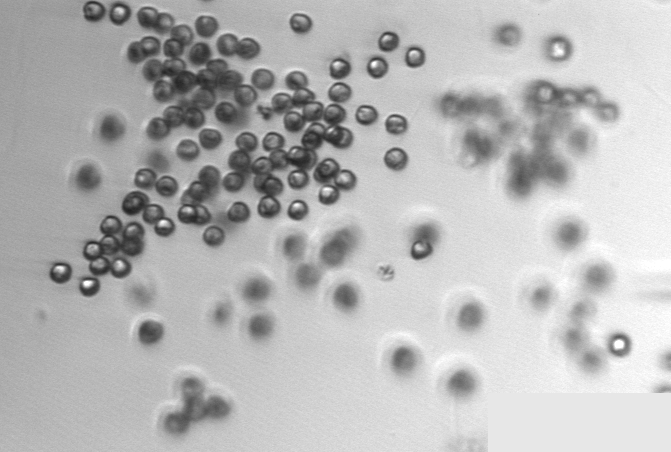
Label: Phaeocystis